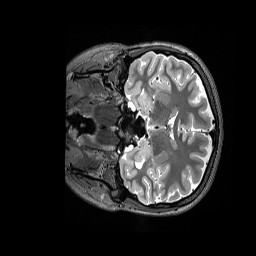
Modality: T2w
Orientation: coronal
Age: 20
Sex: female
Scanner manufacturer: siemens
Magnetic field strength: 3 T
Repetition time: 3.2 s
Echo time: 0.562 s